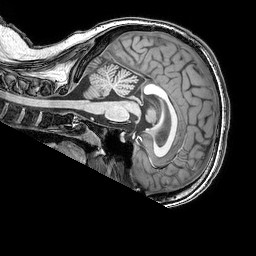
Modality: T1w
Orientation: sagittal
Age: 19
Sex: female